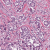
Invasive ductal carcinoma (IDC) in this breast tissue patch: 1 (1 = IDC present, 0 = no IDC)